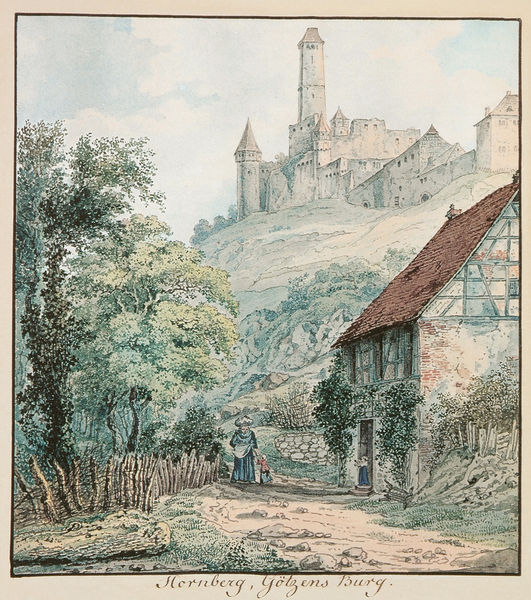
Titel: Hornberg. Götzens Burg
Künstler: Carl Philipp Fohr
Standort: Schweinfurt
Institution: Museum Georg Schäfer
Schlagwörter: baum, berg, blau, himmel, wolken, aquarell, bäume, grün, landschaft, braun, fenster, frau, hell, strasse, tür, zeichnung, dach, gebäude, haus, rot, schloss, weg, zaun, arm, steine, hügel, büsche, gatter, gehen, hütte, pfad, kind, renaissance, tal, wald, anhöhe, kinder, turm, deutschland, schrift, perspektive, abhang, bündel, fels, dorf, mauer, farbe, holzzaun, frühling, zinnen, eingang, tusche, wasserfarben, buch, burg, türme, spaziergang, festung, mauerwerk, stich, koloriert, efeu, ländlich, mauern, gehend, fachwerk, fachwerkhaus, dürer, nürnberg, spitzdach, coloriert, bastion, kegeldach, quarell, götz, hornberg götzgens burg, yolo, hornberg, götzensburg